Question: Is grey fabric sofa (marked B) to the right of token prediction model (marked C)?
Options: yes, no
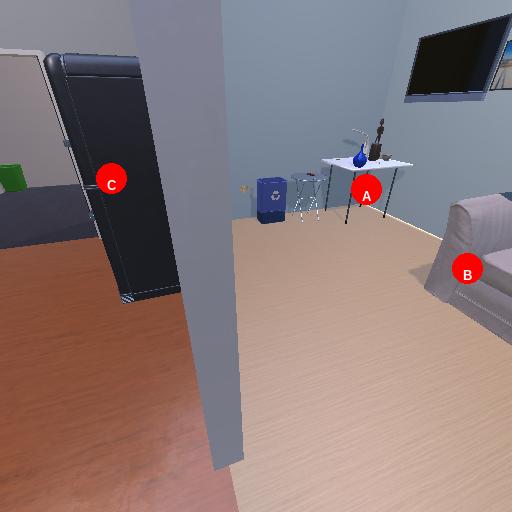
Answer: yes